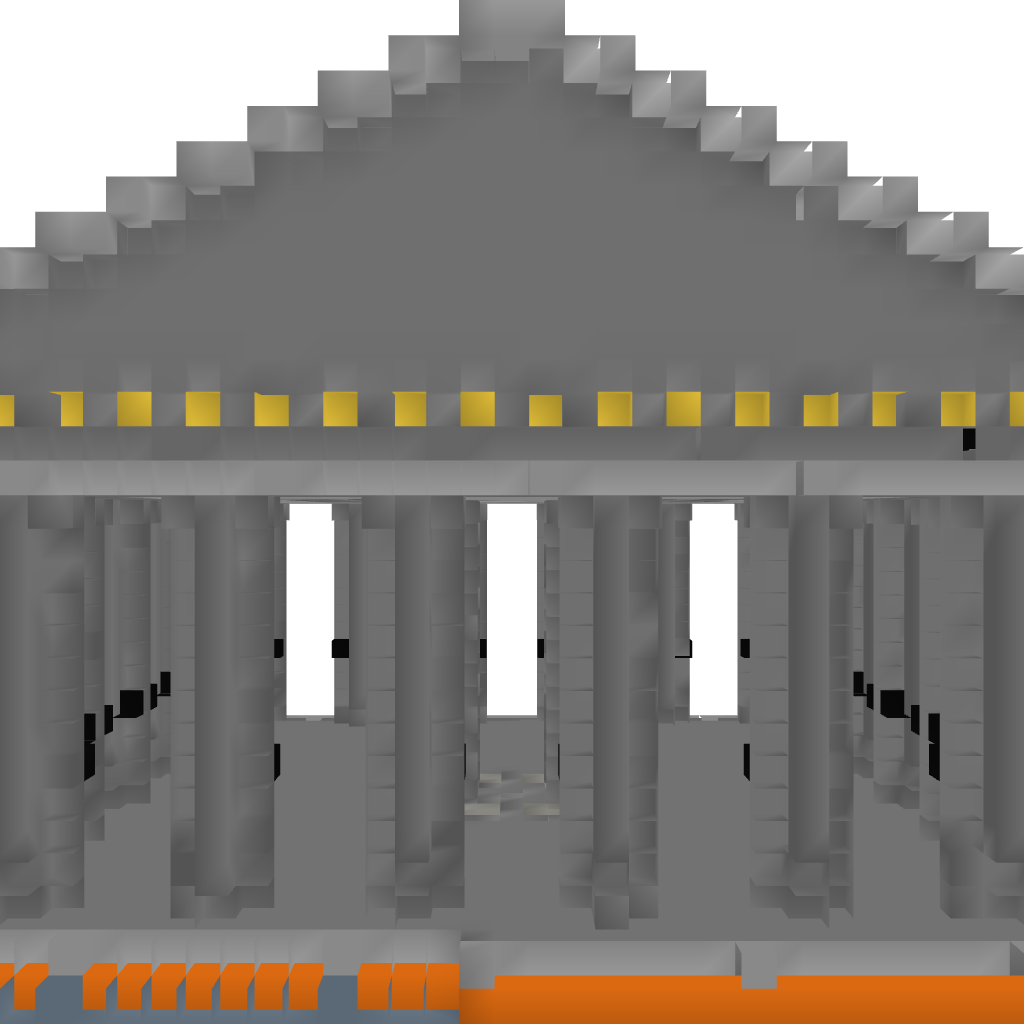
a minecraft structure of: Tempel-Zeus